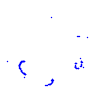
Particle: pion